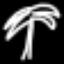
Label: palm tree